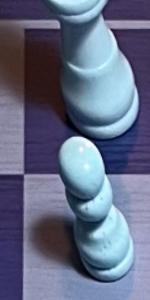
Label: Pawn_White